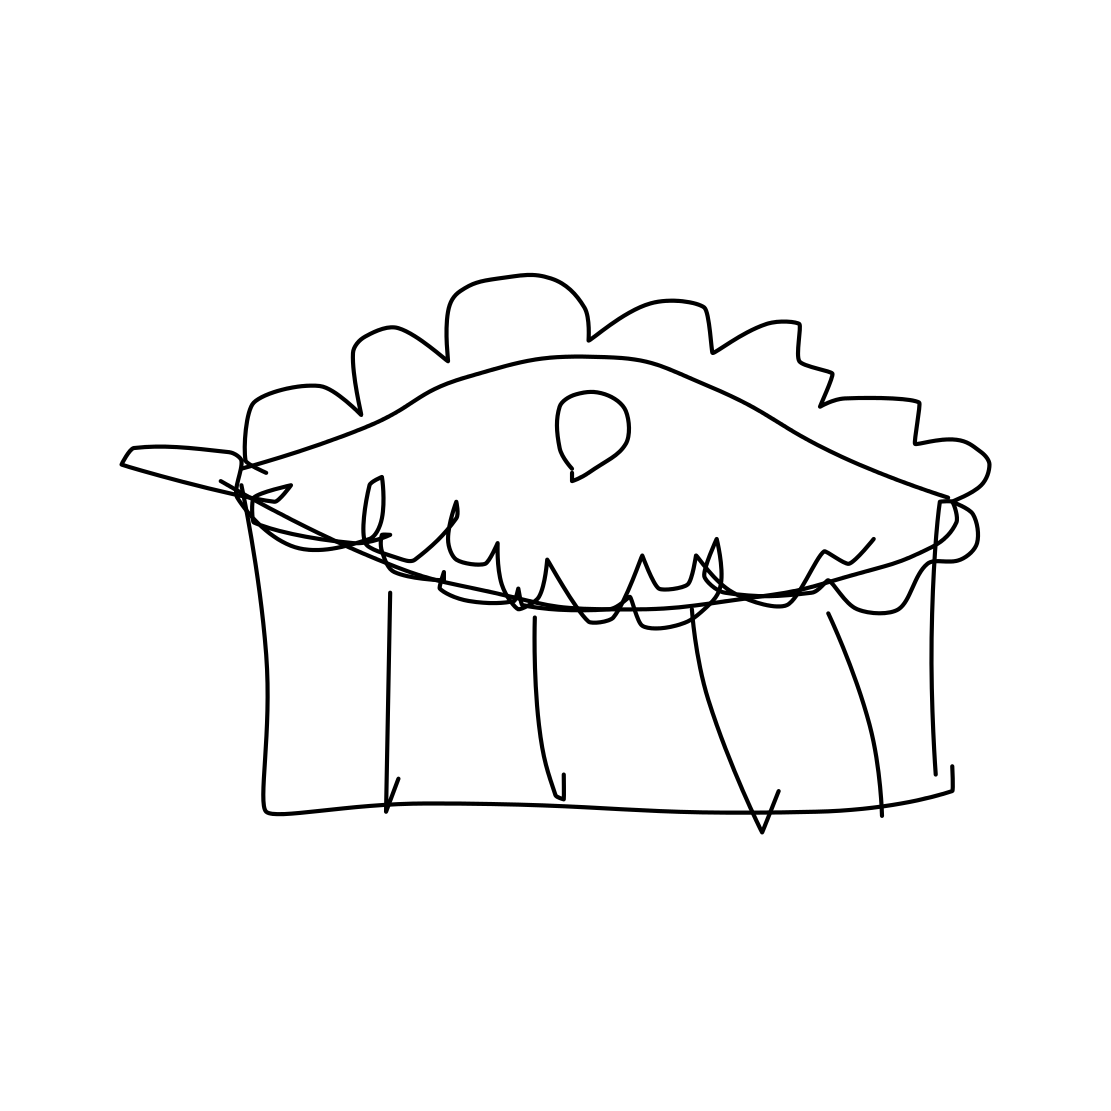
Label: cake